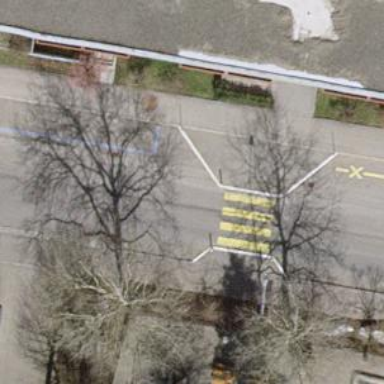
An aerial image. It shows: Asphalt footway with crossing.